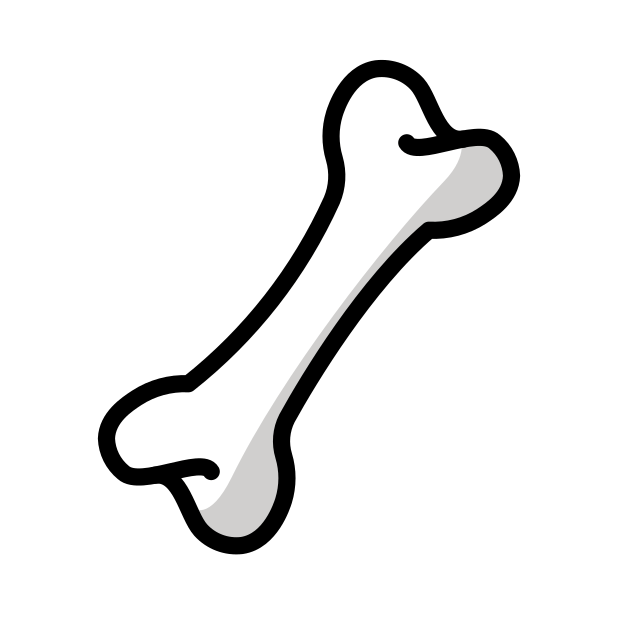
Emoji: 🦴
Name: bone
Unicode: 0x1f9b4